Question: This is a typical energy ranking that is used in a few published papers and I am struggling to reproduce one for my data using Python (anything matplotlib, sns etc.). I have my data constructed in Pandas dataframe like below:
'''
System Color_id Data1 Data2
Form I 1 0.0 0.6
Form II 2 0.8 0.0
Form III 3 2.1 2.7
Form IV 4 2.2 0.3
Form V 5 1.7 1.2
'''
I added "Color_id" column to enable specific_column_values coloring as in matplotlib and I think I am half-way using simply plt.scatter. What I am struggling mostly is plotting elongated lines instead of typical markers, and how to automatically connect those dash lines between similar systems across different data? Any help or suggestions is much appreciated.

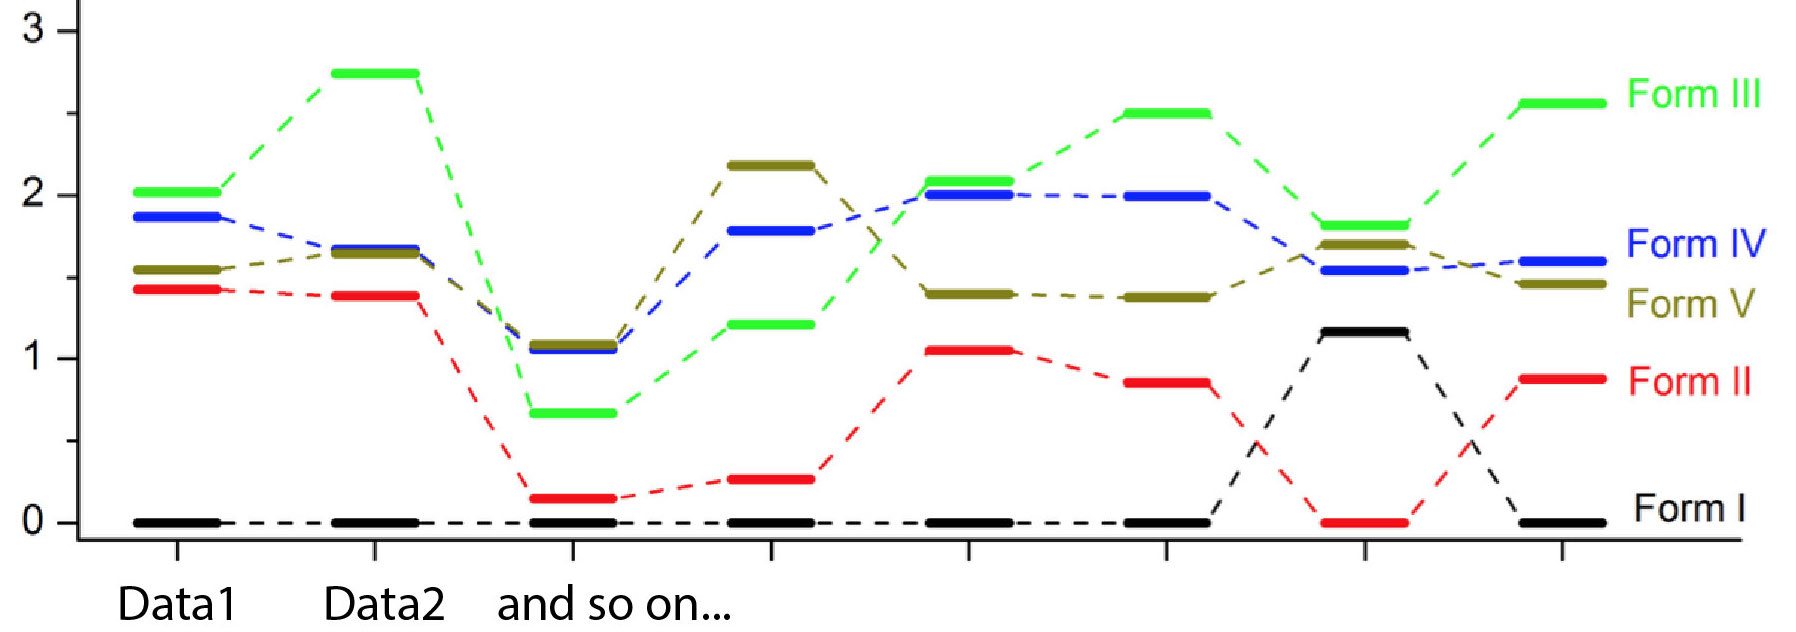
Answer: I implemented an example of what I suggested in the comments. This doesn't automatically scale the axes (I hardcoded it), or add the tick labels, but those are all things you should be able to find on other questions.
'''
import matplotlib.pyplot as plt
import numpy as np
def energy_rank(data, marker_width=.5, color='blue'):
y_data = np.repeat(data, 2)
x_data = np.empty_like(y_data)
x_data[0::2] = np.arange(1, len(data)+1) - (marker_width/2)
x_data[1::2] = np.arange(1, len(data)+1) + (marker_width/2)
lines = []
lines.append(plt.Line2D(x_data, y_data, lw=1, linestyle='dashed', color=color))
for x in range(0,len(data)*2, 2):
lines.append(plt.Line2D(x_data[x:x+2], y_data[x:x+2], lw=2, linestyle='solid', color=color))
return lines
data = np.random.rand(4,8) * 4 # 4 lines with 8 datapoints from 0 - 4
artists = []
for row, color in zip(data, ('red','blue','green','magenta')):
artists.extend(energy_rank(row, color=color))
fig, ax = plt.subplots()
for artist in artists:
ax.add_artist(artist)
ax.set_ybound([0,4])
ax.set_xbound([.5,8.5])
'''